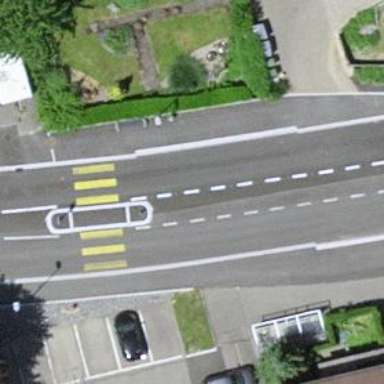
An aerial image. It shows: Bus stop with platform for public transport.